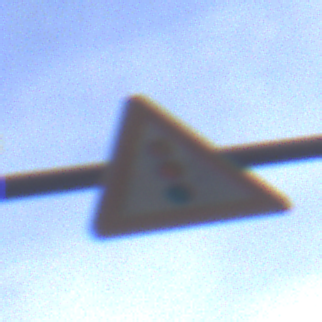
Verkehrszeichen: Lichtzeichenanlage
Umgebung: Outdoor, Suburban
Tageszeit: MorningAfternoon
Wetter: PartlyCloudy
Licht: Natural
Jahreszeit: NotSpecified
Kontrast: MediumContrast